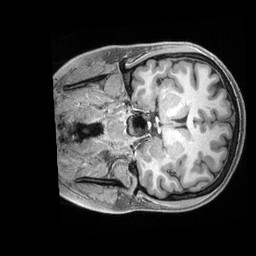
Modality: T1w
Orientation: coronal
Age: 22
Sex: male
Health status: healthy
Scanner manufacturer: siemens
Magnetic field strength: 3 T
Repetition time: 2.4 s
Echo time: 0.00228 s